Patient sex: F
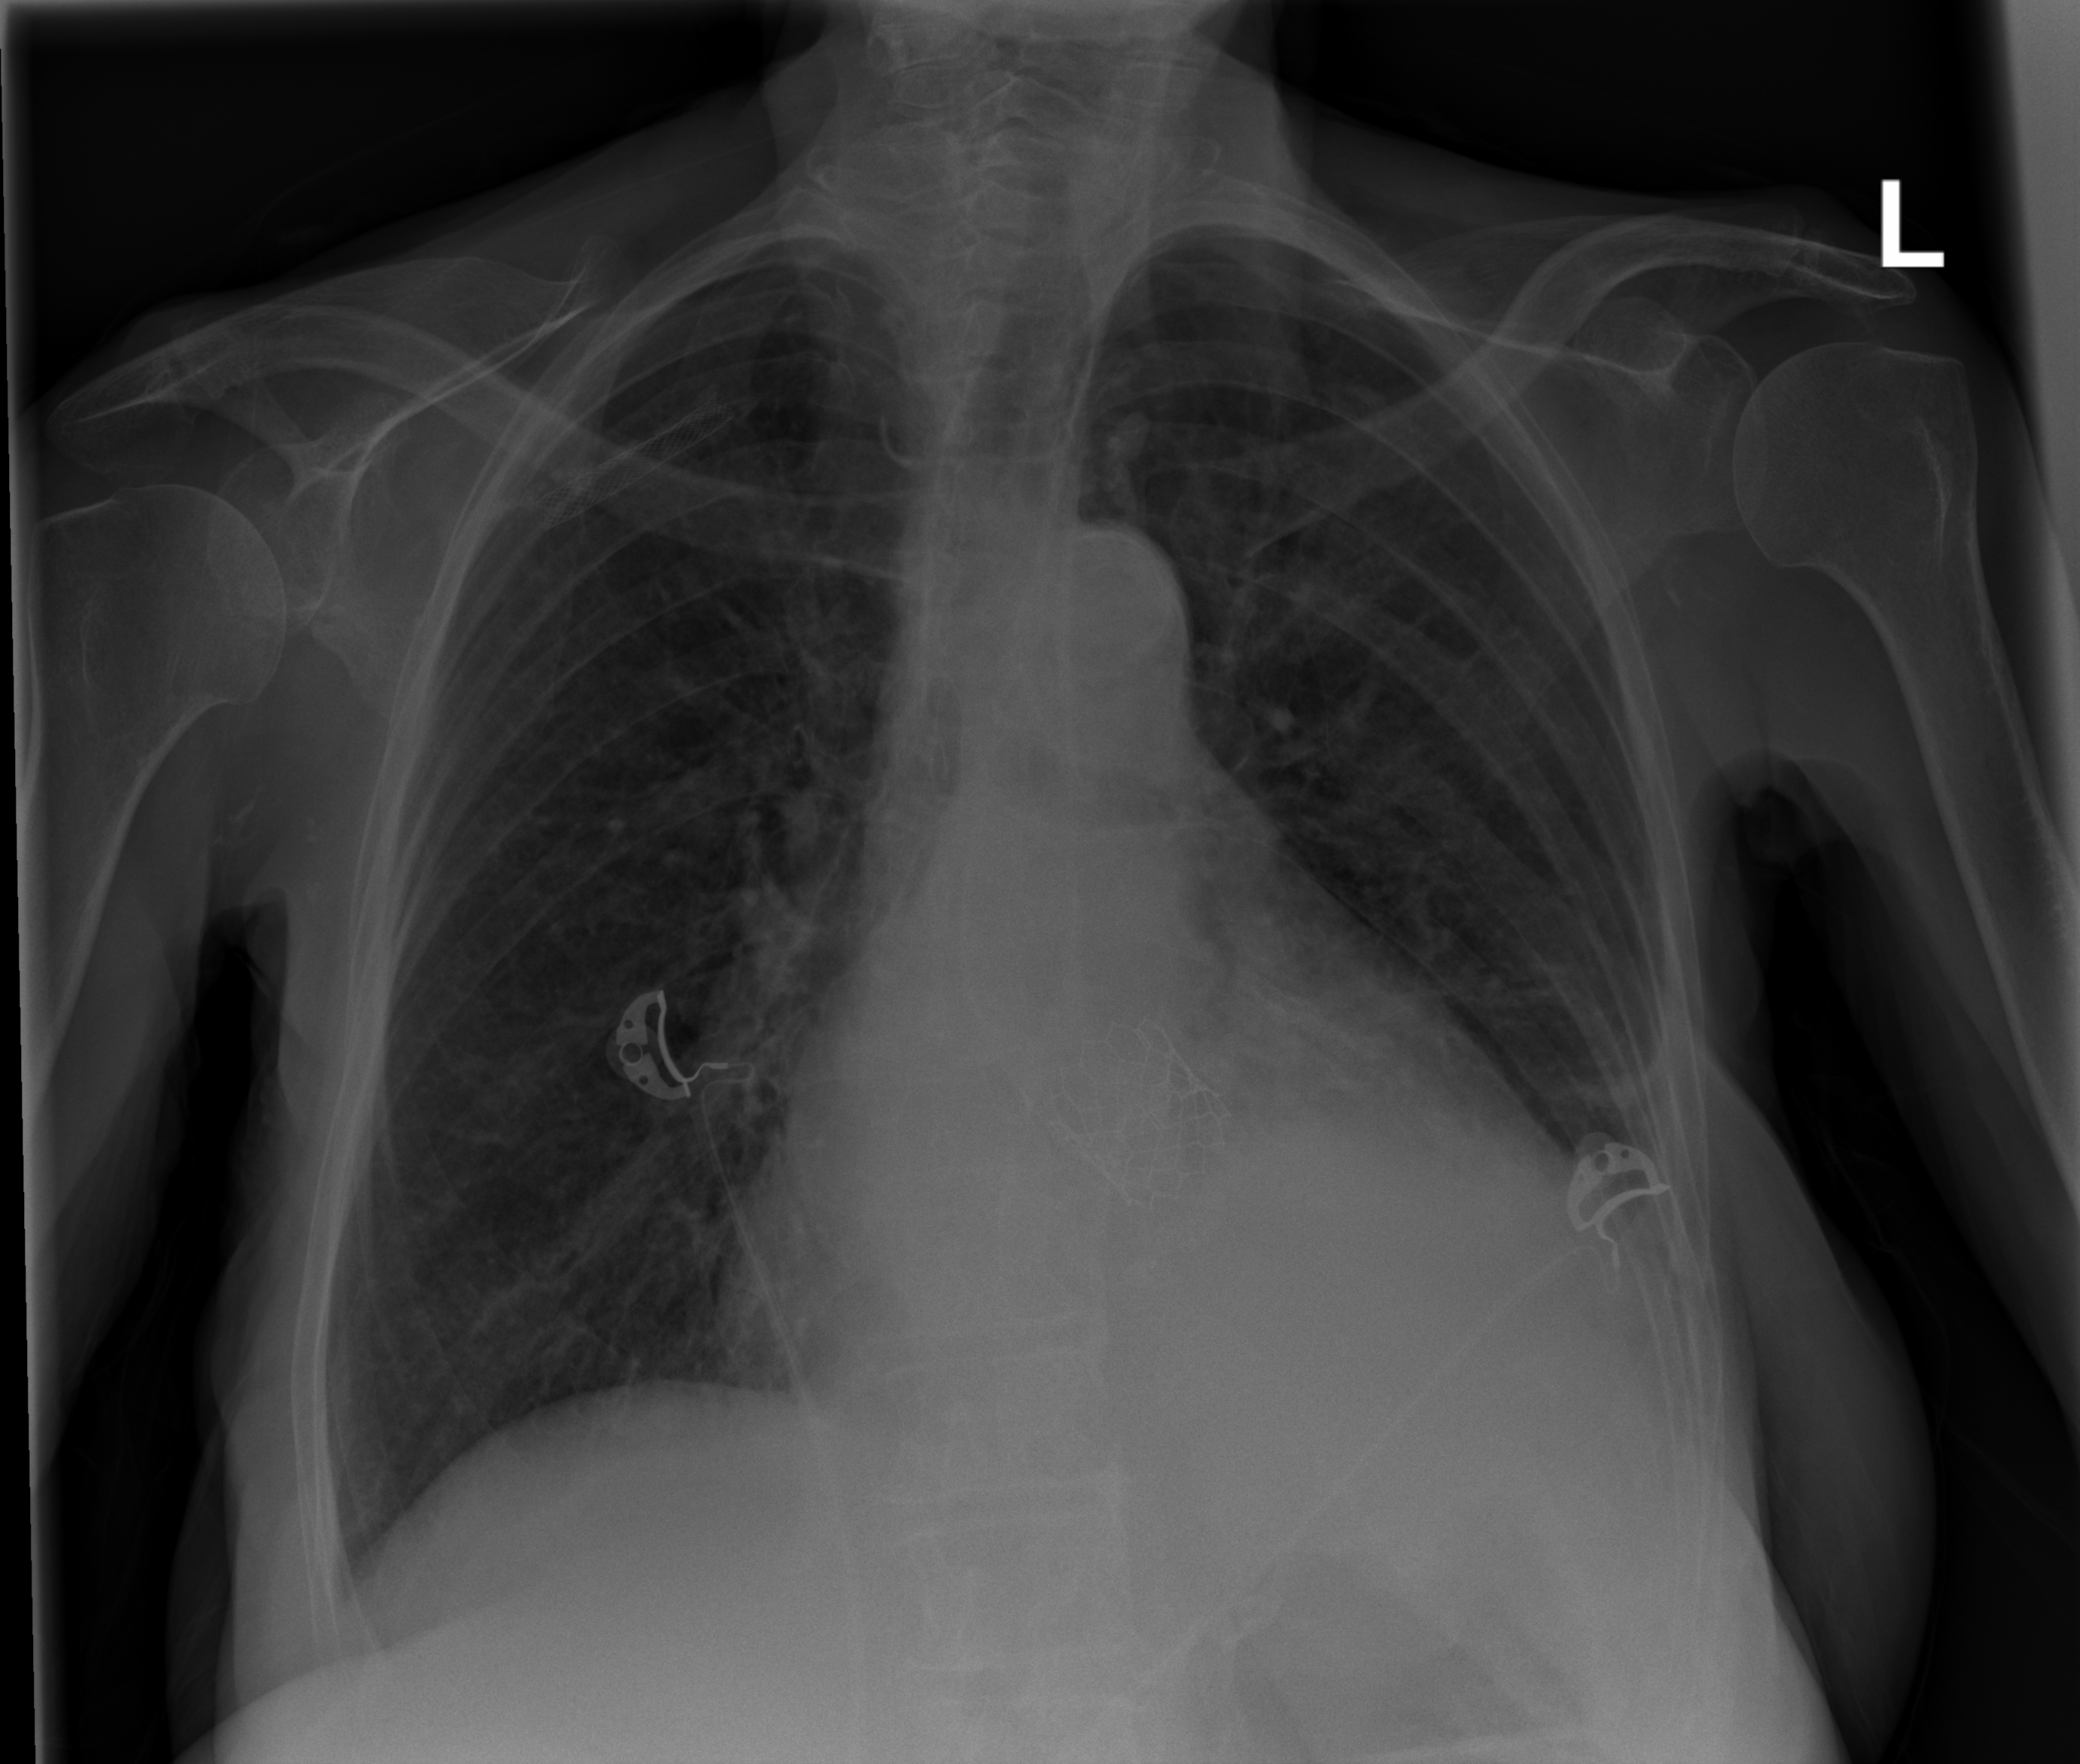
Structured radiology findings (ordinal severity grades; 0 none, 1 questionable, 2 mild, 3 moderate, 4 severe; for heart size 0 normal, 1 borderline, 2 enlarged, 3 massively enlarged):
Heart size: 2
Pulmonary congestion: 2
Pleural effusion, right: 1
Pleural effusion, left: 1
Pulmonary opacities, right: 0
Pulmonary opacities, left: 0
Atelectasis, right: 0
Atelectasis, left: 2